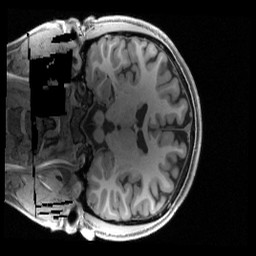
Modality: T1w
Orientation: coronal
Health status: healthy
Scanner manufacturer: siemens
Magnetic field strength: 3 T
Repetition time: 2.4 s
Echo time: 0.00222 s